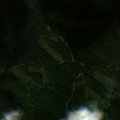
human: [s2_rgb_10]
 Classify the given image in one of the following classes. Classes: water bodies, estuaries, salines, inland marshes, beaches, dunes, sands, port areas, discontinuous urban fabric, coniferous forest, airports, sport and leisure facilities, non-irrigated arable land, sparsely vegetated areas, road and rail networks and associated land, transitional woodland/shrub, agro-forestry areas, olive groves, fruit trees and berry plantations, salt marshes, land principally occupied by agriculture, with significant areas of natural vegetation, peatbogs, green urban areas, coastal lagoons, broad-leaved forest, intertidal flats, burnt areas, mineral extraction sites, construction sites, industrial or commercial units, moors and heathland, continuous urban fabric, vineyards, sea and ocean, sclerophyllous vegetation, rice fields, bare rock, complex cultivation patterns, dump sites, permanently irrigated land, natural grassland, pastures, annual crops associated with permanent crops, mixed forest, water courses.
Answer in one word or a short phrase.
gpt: coniferous forest, mixed forest, transitional woodland/shrub